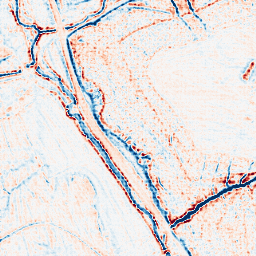
Category: edge_preserving
Decomposition family: bilateral
Decomposition parameters: d: 9
sigma_color: 100
sigma_space: 25
Upsampling method: sinc_hamming
Upsampling parameters: scale: 4
kernel_size: 4
Upsampling scale: 4